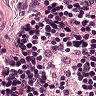
Metastatic tissue present: no